Question: I've been tearing my hair out over how to do this simple effect. I've got an image (see below), and when this image is used in a game, it produces a clockwise transition to black effect. I have been trying to recreate this effect in SDL(2) but to no avail. I know it's got something to do with masking but I've no idea how to do that in code.
The closest I could get was by using "SDL_SetColorKey" and incrementing the RGB values so it would draw the "wiping" part of the animation.
'''
Uint32 colorkey = SDL_MapRGBA(blitSurf->format,
0xFF - counter,
0xFF - counter,
0xFF - counter,
0
);
SDL_SetColorKey(blitSurf, SDL_TRUE, colorkey);
// Yes, I'm turning the surface into a texture every frame!
SDL_DestroyTexture(streamTexture);
streamTexture = SDL_CreateTextureFromSurface(RENDERER, blitSurf);
SDL_RenderCopy(RENDERER, streamTexture, NULL, NULL);
'''
I've searched all over and am now just desperate for an answer for my own curiosity- and sanity! I guess this question isn't exactly specific to SDL; I just need to know how to think about this!

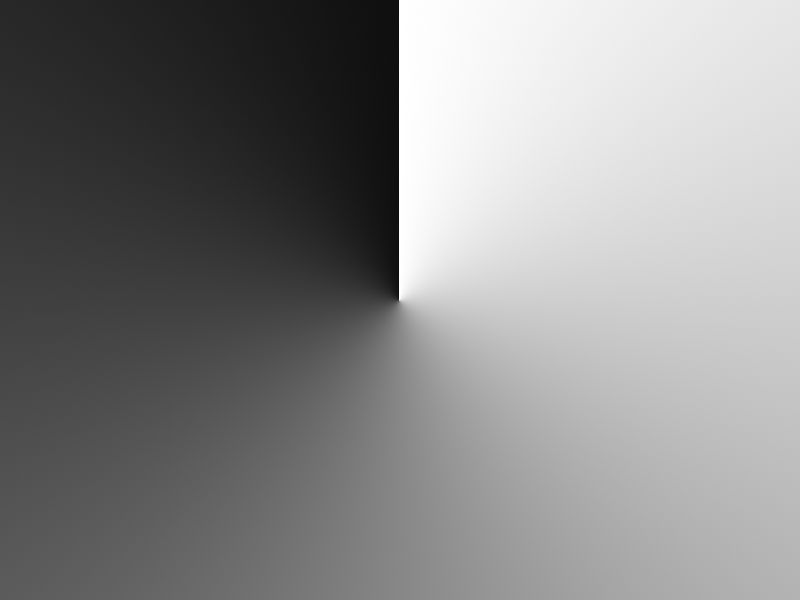
Answer: Arbitrarily came up with a solution. It's expensive, but works. By iterating through every pixel in the image and mapping the colour like so:
'''
int tempAlpha = (int)alpha + (speed * 5) - (int)color;
int tempColor = (int)color - speed;
*pixel = SDL_MapRGBA(fmt,
(Uint8)tempColor,
(Uint8)tempColor,
(Uint8)tempColor,
(Uint8)tempAlpha
);
'''
Where alpha is the current alpha of the pixel, speed is the parameterised speed of the animation, and color is the current color of the pixel. fmt is the SDL_PixelFormat of the image. This is for fading to black, the following is for fading in from black:
'''
if ((255 - counter) > origColor)
continue;
int tempAlpha = alpha - speed*5;
*pixel = SDL_MapRGBA(fmt,
(Uint8)0,
(Uint8)0,
(Uint8)0,
(Uint8)tempAlpha
);
'''
Where origColor is the color of the pixel in the original grayscale image.
I made a quick API to do all of this, so feel free to check it out: <URL>